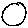
Label: circle